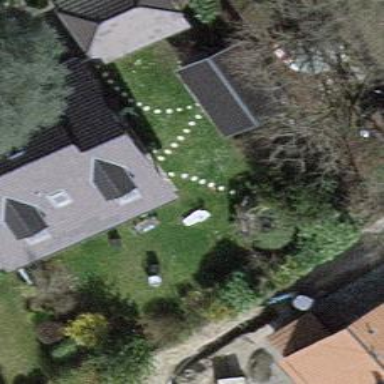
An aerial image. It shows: Garden surrounded by fence.